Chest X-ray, PA view. Patient: 52 years old, sex F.
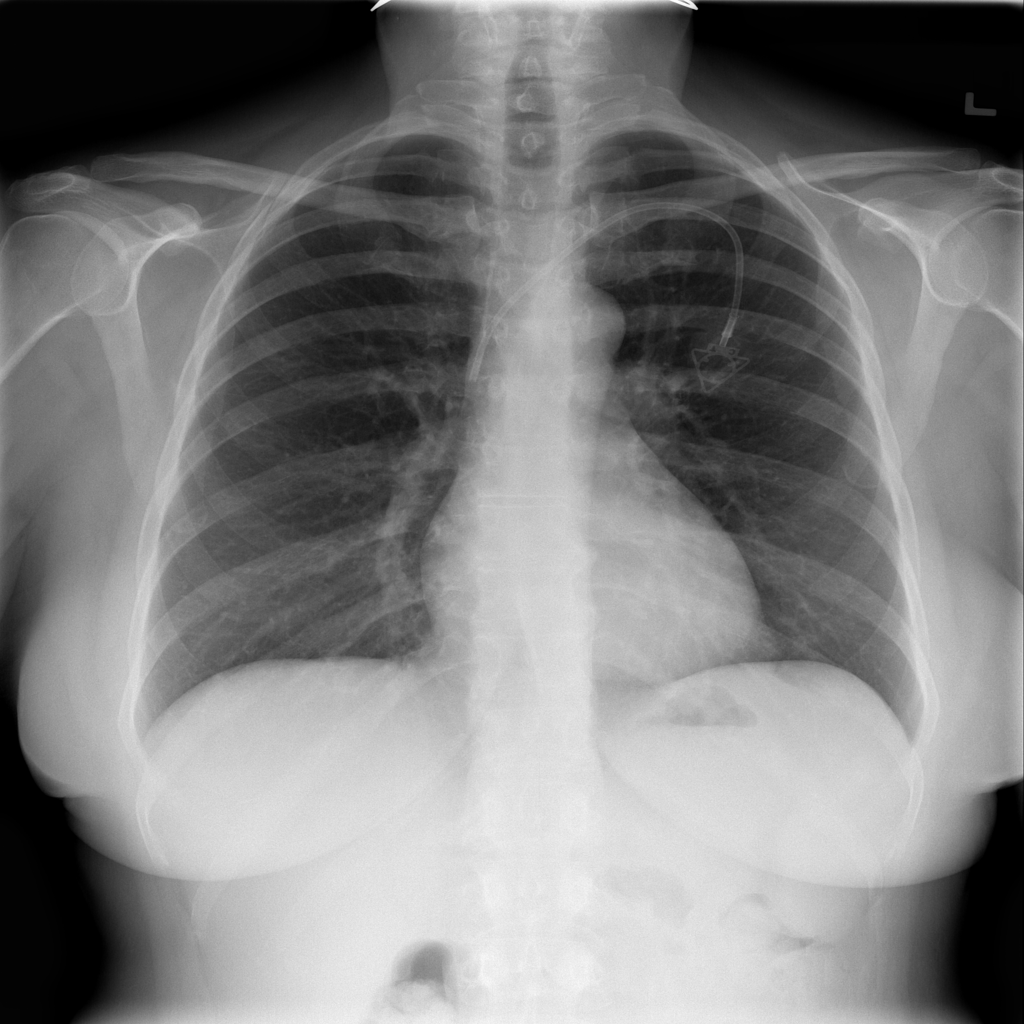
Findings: Infiltration, Nodule